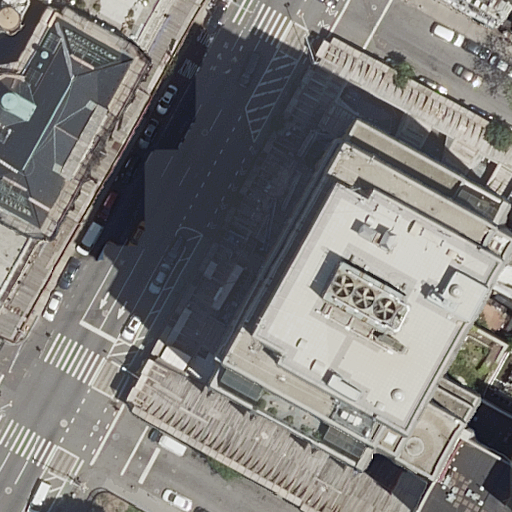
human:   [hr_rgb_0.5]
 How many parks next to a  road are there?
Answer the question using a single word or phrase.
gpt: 1

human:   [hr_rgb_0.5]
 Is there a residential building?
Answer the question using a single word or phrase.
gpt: yes

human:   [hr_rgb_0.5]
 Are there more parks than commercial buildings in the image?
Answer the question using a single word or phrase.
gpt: yes

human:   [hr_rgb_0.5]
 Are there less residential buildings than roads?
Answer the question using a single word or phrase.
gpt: yes

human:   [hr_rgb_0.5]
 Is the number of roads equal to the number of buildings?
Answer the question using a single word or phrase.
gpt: no

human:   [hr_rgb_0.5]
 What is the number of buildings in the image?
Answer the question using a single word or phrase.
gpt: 5

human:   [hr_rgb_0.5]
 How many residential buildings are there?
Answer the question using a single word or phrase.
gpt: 5

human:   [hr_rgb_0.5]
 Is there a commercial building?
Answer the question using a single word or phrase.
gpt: no

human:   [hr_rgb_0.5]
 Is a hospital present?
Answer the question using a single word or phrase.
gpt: yes

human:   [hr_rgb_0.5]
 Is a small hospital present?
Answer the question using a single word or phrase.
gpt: yes

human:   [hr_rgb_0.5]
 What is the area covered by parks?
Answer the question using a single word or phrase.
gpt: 6271m2

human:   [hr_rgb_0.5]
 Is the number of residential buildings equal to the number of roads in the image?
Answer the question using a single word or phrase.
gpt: no

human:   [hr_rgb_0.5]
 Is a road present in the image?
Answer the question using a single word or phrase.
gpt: yes

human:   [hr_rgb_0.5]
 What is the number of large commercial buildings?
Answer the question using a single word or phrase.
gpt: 0

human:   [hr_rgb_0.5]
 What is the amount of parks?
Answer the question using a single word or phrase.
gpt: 1

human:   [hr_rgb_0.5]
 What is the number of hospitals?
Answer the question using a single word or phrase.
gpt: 1

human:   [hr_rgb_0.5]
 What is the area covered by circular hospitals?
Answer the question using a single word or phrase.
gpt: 0m2

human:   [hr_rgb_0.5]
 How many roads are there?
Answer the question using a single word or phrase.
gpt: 12

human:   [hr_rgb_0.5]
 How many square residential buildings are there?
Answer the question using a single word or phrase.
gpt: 0

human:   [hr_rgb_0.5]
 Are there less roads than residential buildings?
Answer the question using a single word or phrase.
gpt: no

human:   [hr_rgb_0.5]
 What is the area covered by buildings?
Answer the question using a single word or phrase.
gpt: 871m2

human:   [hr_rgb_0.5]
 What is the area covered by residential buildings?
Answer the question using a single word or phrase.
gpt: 871m2

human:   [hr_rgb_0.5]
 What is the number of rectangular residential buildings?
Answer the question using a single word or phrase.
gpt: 5

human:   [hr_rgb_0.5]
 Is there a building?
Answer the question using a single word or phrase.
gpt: yes

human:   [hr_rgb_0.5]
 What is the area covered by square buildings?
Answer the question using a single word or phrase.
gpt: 0m2

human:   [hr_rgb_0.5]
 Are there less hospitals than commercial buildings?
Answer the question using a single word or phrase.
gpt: no

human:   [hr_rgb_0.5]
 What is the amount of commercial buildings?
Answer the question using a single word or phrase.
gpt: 0

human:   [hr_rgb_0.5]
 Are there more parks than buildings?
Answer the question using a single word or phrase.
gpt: no

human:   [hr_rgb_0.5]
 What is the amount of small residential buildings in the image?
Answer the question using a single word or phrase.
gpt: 1

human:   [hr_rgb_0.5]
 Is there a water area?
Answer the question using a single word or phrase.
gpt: no

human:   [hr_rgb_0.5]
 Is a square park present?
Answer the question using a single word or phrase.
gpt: no

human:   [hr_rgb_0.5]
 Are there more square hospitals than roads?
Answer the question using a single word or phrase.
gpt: no

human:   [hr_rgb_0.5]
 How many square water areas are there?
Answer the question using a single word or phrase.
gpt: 0

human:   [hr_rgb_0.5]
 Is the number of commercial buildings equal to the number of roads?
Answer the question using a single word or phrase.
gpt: no

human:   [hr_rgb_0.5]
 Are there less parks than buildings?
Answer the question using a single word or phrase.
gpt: yes

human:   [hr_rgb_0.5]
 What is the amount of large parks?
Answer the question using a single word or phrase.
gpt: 1

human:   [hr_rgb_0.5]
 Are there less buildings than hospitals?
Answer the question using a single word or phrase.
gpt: no

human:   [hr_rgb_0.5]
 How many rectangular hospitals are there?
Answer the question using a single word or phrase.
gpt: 1

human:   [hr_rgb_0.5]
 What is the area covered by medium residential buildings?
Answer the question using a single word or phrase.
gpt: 871m2

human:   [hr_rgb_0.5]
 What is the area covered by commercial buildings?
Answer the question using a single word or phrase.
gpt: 0m2

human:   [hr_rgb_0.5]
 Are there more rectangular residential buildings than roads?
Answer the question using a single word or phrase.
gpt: no

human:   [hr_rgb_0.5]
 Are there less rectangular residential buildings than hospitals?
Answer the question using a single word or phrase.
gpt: no

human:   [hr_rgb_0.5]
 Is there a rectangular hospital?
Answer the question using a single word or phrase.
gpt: yes

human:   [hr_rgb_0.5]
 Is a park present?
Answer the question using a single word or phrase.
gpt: yes

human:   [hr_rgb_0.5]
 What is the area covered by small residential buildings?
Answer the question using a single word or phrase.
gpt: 0m2

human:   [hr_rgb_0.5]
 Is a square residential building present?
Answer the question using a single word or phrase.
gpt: no

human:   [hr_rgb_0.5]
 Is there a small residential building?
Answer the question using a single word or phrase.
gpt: yes

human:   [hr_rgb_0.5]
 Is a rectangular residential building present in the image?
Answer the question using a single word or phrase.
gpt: yes

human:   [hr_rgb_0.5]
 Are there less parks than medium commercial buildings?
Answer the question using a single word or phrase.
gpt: no

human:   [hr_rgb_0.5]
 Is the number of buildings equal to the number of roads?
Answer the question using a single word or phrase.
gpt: no

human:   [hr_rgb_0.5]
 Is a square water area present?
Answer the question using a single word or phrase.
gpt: no

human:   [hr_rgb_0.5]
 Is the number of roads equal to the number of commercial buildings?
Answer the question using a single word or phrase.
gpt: no

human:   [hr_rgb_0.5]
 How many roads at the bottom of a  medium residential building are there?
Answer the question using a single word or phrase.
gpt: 12

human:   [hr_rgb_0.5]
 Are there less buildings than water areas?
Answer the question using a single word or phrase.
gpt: no

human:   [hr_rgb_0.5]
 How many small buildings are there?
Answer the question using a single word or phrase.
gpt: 1

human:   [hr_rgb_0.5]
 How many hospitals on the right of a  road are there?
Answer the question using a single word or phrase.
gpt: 1

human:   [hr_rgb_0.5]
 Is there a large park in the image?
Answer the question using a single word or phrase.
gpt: yes

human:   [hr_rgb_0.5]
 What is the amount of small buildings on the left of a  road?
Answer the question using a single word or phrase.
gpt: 0

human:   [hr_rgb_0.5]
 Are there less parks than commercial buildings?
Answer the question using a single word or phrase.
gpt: no

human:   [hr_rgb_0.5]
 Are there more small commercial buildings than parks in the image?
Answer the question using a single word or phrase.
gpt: no

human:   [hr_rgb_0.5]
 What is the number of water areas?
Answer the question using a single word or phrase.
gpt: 0

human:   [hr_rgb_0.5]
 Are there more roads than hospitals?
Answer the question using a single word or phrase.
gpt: yes

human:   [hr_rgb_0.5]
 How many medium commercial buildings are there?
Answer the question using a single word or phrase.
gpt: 0

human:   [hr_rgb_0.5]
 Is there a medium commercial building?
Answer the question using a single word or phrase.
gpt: no